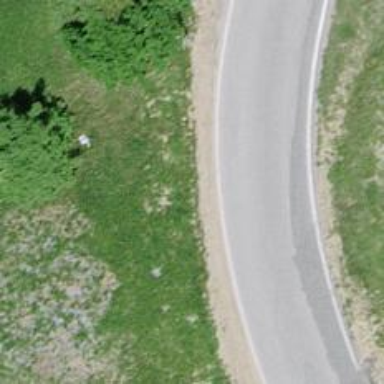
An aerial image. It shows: Tertiary road.